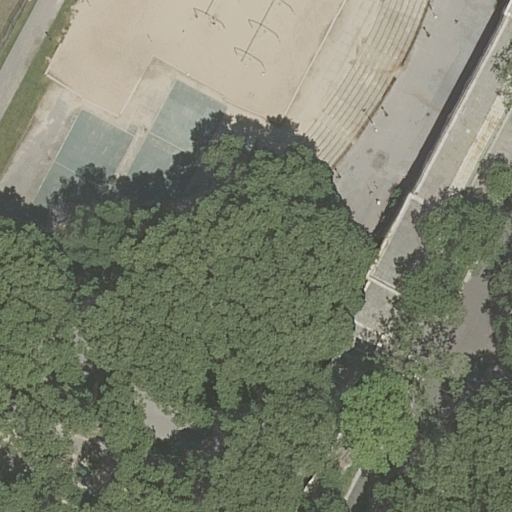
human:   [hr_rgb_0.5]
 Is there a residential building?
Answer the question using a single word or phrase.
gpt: no

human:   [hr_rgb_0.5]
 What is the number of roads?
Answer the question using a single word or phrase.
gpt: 2

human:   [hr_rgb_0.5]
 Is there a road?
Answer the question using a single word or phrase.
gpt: yes

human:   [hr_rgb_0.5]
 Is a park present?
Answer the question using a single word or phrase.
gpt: yes

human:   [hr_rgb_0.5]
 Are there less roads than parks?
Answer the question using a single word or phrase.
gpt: no

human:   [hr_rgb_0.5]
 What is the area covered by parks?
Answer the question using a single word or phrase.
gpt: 10636m2

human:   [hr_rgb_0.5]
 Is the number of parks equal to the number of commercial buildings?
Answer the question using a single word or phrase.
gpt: no

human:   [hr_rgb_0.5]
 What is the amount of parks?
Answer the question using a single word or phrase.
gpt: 1

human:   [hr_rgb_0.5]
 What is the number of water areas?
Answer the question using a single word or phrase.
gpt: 0

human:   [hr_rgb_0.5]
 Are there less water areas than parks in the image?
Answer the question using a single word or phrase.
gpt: yes

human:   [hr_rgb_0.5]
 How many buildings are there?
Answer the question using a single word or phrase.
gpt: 0

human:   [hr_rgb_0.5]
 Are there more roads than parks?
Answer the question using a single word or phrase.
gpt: yes

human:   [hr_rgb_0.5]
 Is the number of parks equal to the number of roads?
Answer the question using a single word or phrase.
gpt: no

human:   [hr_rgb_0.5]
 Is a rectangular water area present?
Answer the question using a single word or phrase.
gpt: no

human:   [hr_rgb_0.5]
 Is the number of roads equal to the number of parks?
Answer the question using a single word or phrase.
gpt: no

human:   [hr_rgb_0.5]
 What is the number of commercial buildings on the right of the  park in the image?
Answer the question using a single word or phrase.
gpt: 0

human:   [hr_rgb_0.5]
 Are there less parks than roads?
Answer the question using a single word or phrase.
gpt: yes

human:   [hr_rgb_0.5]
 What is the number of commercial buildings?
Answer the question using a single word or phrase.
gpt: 0

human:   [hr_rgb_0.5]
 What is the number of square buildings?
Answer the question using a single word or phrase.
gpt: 0

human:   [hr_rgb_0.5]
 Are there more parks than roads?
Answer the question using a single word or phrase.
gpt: no

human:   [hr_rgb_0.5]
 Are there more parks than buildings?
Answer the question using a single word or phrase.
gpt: yes

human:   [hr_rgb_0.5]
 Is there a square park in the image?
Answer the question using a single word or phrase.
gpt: no

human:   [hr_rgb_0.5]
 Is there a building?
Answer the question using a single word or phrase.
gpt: no

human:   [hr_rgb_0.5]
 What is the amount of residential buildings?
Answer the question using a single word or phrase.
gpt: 0

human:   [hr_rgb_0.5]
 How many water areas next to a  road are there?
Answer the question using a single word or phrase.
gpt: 0

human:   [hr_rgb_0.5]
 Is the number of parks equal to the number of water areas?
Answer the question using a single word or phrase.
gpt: no

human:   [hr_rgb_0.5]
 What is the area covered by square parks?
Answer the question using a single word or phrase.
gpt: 0m2

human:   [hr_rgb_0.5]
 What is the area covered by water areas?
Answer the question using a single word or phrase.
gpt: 0m2

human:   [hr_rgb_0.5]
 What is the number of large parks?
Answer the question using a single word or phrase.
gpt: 1

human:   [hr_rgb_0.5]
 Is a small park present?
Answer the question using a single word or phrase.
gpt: no

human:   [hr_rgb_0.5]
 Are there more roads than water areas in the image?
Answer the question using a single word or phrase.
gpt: yes

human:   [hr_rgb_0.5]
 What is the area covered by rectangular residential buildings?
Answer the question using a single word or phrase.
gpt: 0m2

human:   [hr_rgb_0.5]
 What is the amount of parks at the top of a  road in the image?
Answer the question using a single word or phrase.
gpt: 0

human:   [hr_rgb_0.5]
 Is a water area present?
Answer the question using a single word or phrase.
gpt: no

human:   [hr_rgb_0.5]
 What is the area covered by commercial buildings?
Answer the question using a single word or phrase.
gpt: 0m2

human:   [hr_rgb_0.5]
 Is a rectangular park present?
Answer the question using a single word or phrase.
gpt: yes

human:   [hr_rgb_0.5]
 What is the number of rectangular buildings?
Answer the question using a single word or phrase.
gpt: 0

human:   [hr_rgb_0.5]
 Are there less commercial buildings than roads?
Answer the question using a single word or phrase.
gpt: yes

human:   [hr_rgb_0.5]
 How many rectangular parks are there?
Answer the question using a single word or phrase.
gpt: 1

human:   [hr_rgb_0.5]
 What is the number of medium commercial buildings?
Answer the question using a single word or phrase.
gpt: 0

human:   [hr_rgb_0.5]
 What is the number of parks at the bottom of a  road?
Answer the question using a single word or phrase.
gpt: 0

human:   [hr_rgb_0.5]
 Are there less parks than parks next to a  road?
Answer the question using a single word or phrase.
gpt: no

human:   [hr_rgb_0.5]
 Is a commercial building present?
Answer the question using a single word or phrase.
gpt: no

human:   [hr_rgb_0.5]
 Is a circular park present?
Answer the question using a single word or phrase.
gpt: no

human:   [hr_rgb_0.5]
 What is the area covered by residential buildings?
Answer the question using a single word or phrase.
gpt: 0m2

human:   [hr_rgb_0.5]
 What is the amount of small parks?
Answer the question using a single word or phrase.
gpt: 0

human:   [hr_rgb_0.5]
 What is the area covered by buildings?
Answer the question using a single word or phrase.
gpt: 0m2

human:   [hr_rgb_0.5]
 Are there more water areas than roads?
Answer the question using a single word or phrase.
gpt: no

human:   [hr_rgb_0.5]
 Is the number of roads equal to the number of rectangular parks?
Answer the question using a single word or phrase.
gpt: no

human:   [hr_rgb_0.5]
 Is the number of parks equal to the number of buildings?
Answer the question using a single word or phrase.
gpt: no

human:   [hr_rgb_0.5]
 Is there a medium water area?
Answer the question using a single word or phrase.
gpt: no

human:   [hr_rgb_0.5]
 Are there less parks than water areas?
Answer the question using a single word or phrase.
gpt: no

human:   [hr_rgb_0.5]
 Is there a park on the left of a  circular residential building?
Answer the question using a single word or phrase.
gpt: no

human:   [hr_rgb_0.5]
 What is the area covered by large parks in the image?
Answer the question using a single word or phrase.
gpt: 10636m2

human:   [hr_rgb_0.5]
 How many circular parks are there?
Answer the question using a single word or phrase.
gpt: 0

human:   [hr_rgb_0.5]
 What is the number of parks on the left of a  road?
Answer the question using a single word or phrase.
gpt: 0

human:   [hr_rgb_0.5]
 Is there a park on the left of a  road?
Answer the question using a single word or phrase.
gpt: no

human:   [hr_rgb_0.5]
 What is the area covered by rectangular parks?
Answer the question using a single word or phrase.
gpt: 10636m2

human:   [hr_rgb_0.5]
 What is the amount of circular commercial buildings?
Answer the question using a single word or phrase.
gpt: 0

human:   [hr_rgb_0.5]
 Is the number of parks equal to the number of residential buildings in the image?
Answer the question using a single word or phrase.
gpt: no

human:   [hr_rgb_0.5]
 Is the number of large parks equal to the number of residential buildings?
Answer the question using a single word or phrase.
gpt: no

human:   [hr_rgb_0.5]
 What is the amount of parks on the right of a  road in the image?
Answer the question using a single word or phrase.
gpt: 0

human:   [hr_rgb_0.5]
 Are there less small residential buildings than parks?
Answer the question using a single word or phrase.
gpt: yes

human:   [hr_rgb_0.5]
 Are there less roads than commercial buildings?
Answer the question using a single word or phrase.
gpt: no